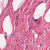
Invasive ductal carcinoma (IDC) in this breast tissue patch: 0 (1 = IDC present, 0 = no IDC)